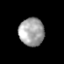
Tissue: prostate
Cell type: Endothelial cells
Senescence score: 0.6862
Nuclear area (px): 699
Mean DAPI intensity: 161.049